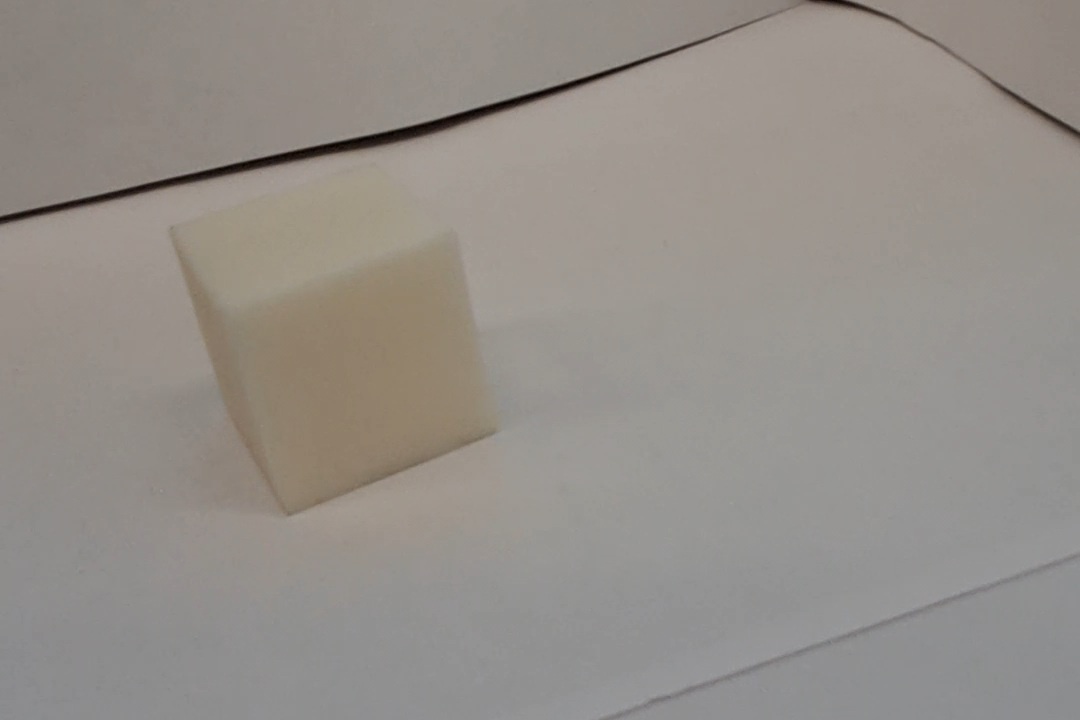
Label: Cuboid